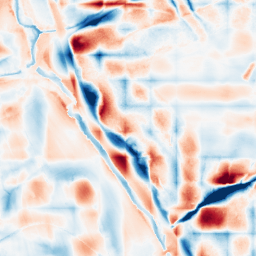
Category: wavelet
Decomposition family: wavelet_biorthogonal
Decomposition parameters: wavelet: bior2.4
level: 5
Upsampling method: bspline
Upsampling parameters: scale: 8
Upsampling scale: 8